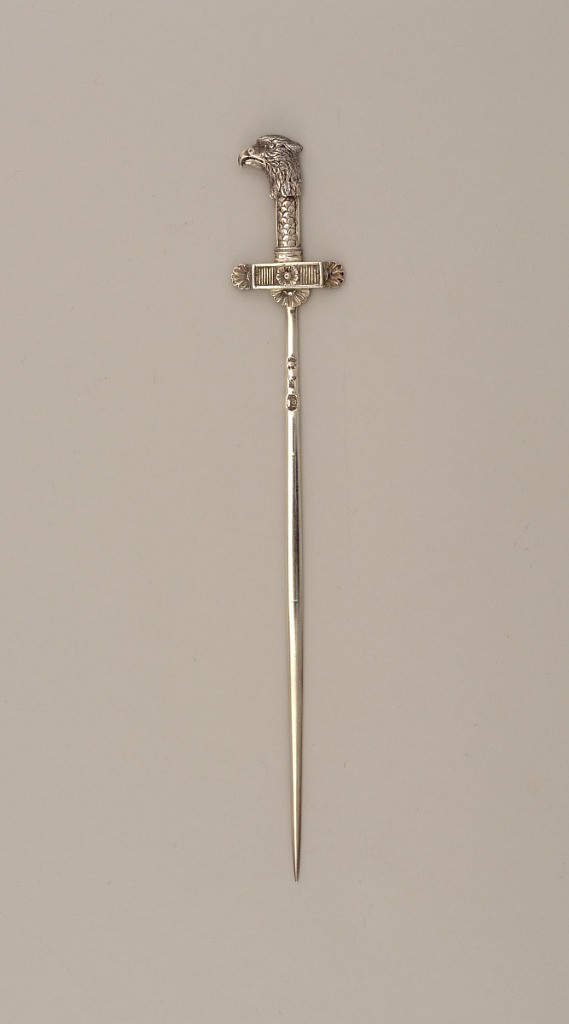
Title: Skewer with Eagle Head Terminal
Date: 19th century
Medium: silver
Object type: skewer
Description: Tapering pointed pin or blade, cast relief terminal in the form of a palmette-embellished bar topped by an eagle's head.